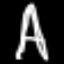
Label: The Eiffel Tower